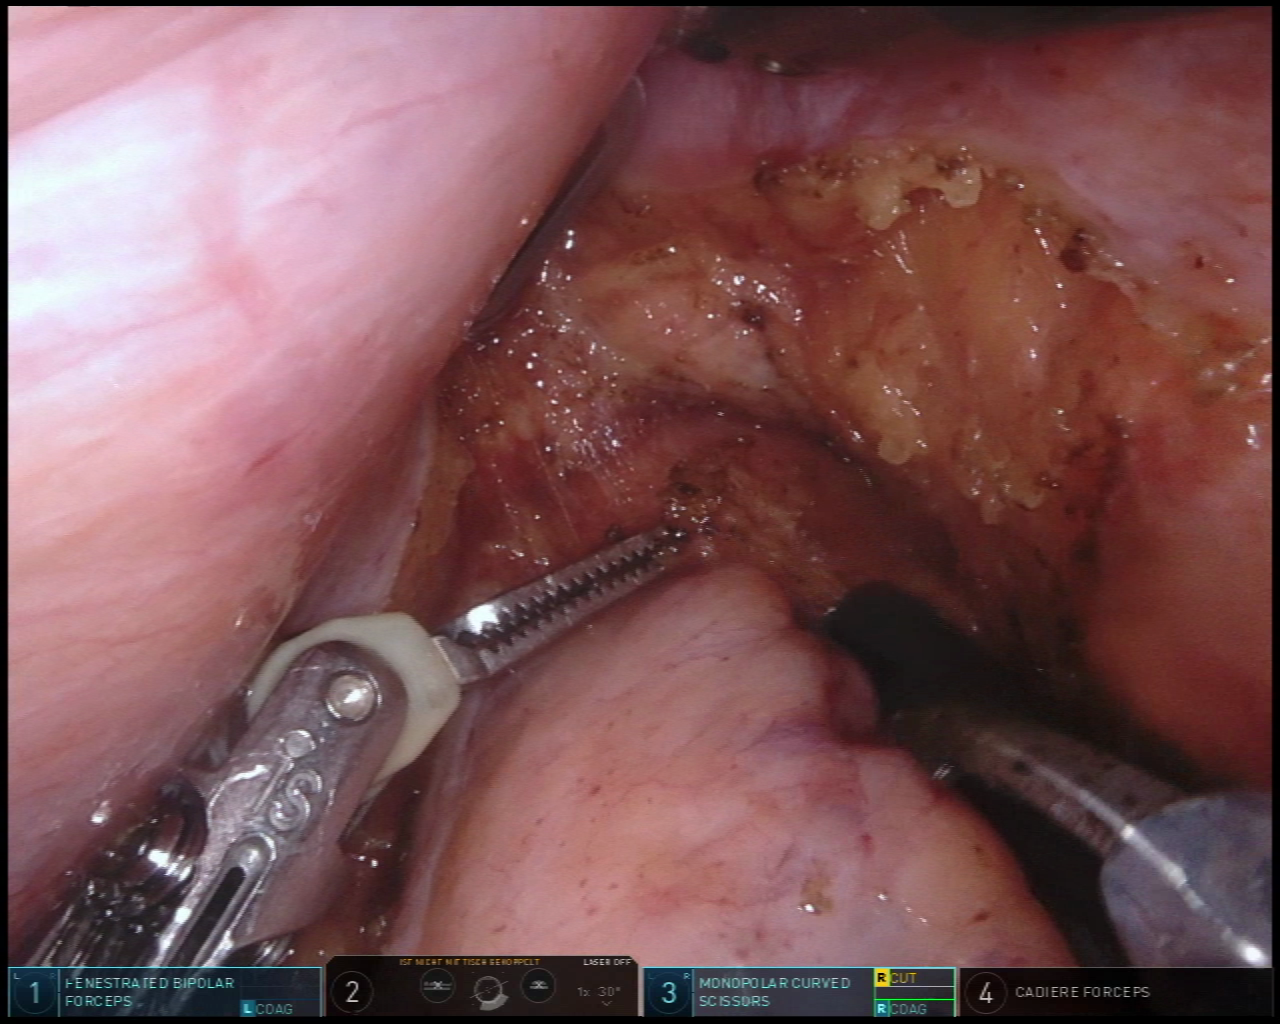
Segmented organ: vesicular_glands
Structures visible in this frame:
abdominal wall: no
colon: no
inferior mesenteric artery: no
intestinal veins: no
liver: no
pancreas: no
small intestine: no
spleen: no
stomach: no
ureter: no
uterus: no
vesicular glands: yes